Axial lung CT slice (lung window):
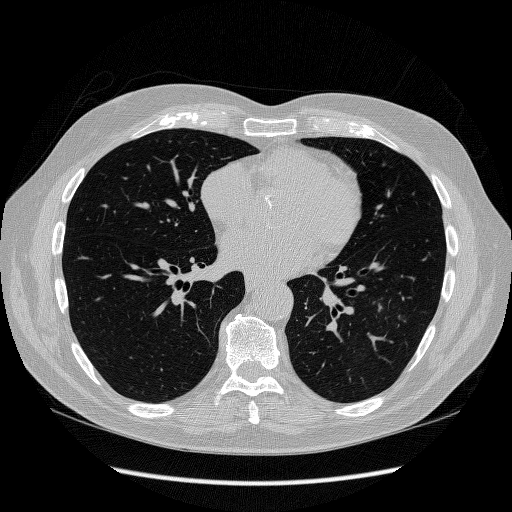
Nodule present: no